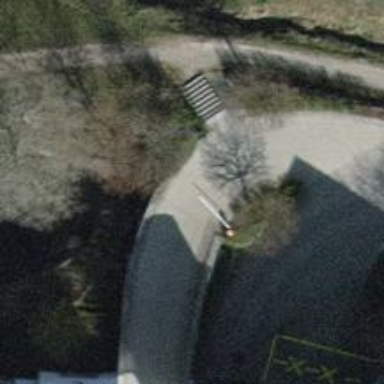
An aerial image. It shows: Lift gate barrier.